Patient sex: M
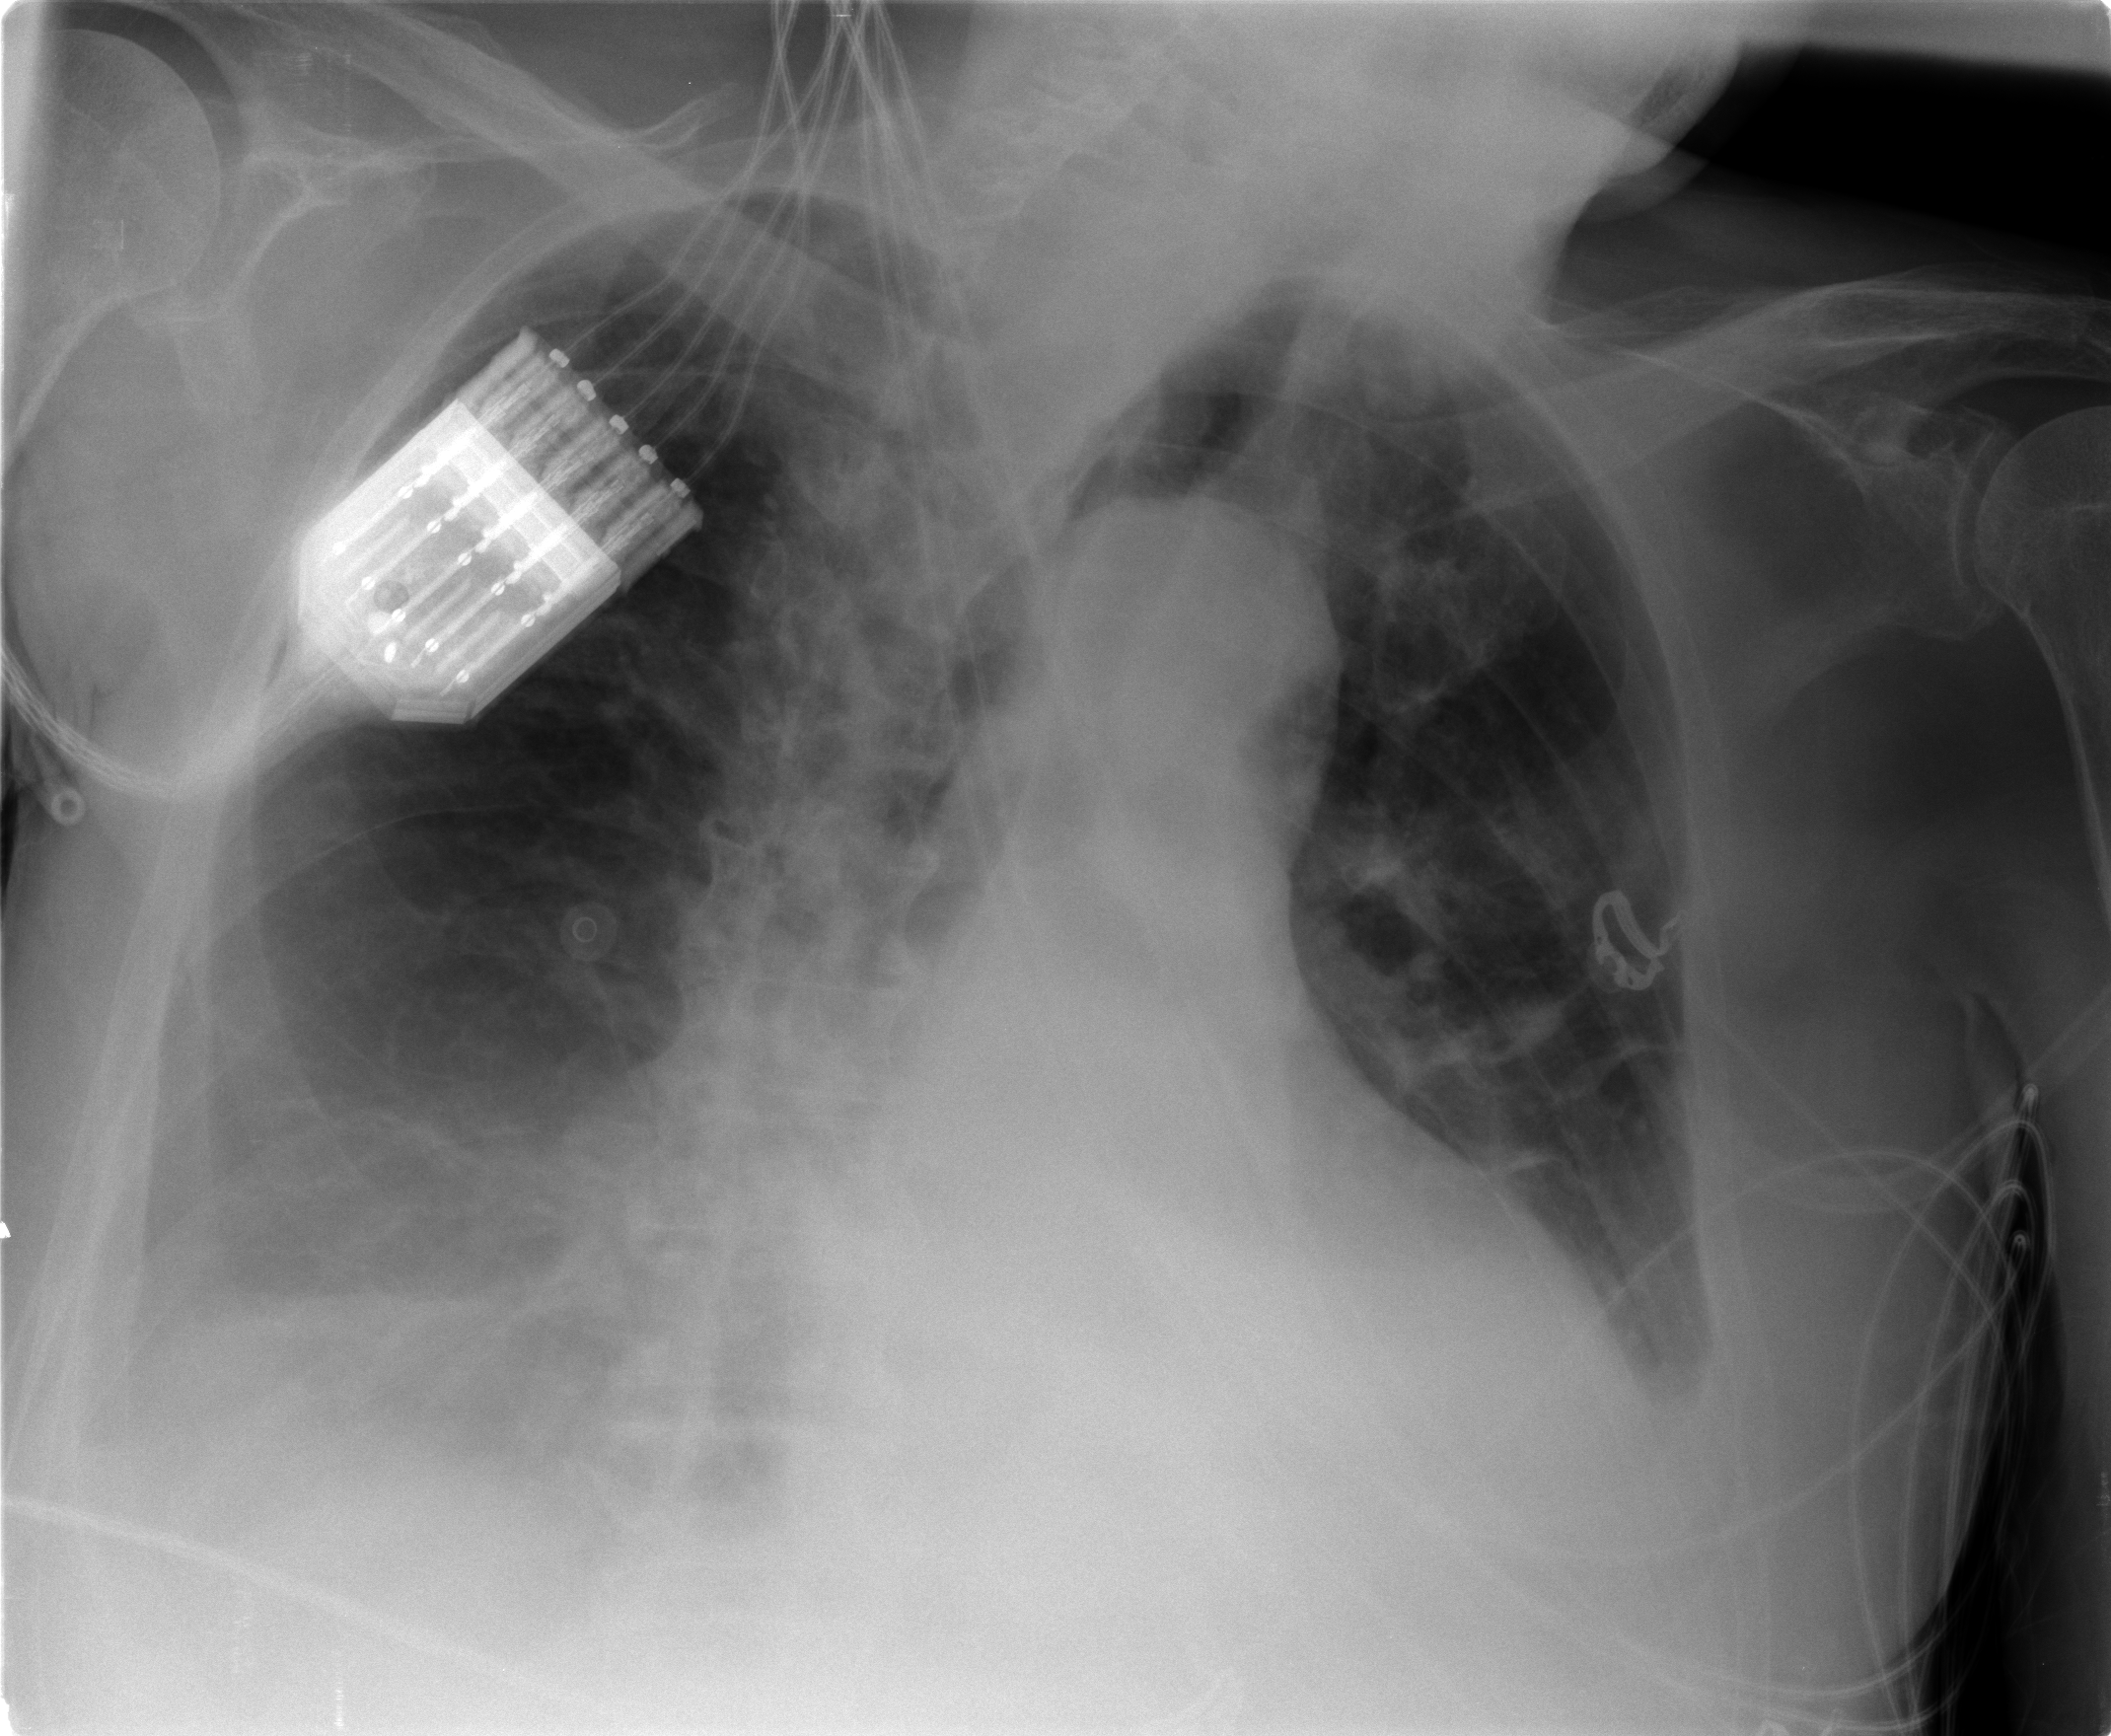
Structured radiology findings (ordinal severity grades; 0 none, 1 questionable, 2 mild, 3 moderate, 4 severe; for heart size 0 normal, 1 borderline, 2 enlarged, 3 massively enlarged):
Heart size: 2
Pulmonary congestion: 1
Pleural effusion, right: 3
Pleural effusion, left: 2
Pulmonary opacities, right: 0
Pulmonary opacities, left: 0
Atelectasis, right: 2
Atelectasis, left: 2